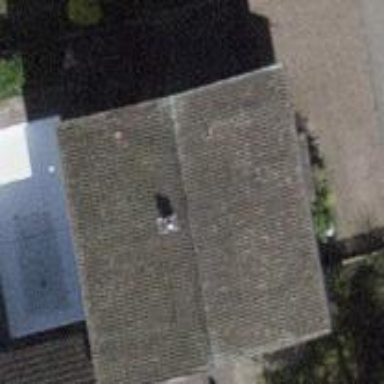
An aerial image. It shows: Building with tiled roof.